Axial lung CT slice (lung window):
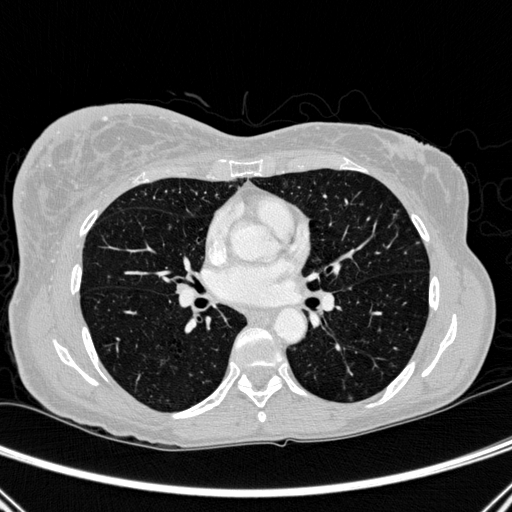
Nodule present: no